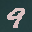
Label: 9